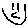
Label: smiley face